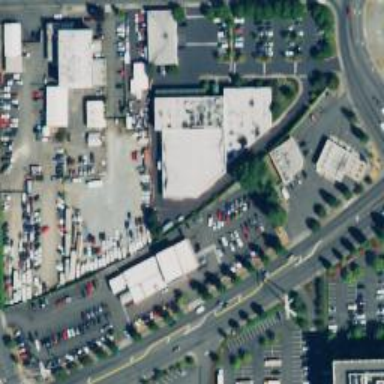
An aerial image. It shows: Commercial area.